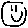
Label: smiley face